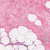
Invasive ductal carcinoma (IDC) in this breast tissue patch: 0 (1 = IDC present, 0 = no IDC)